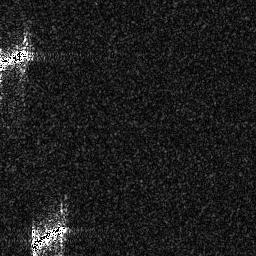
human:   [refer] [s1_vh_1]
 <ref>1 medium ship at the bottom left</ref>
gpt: <box>[[10, 86, 25, 98, 0]]</box>